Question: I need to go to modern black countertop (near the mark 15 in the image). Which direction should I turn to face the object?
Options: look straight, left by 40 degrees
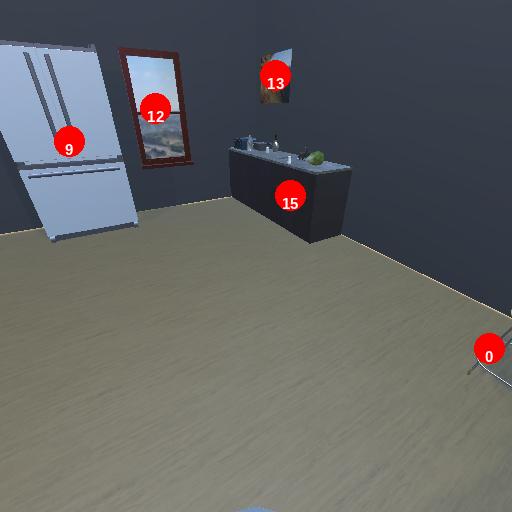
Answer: look straight